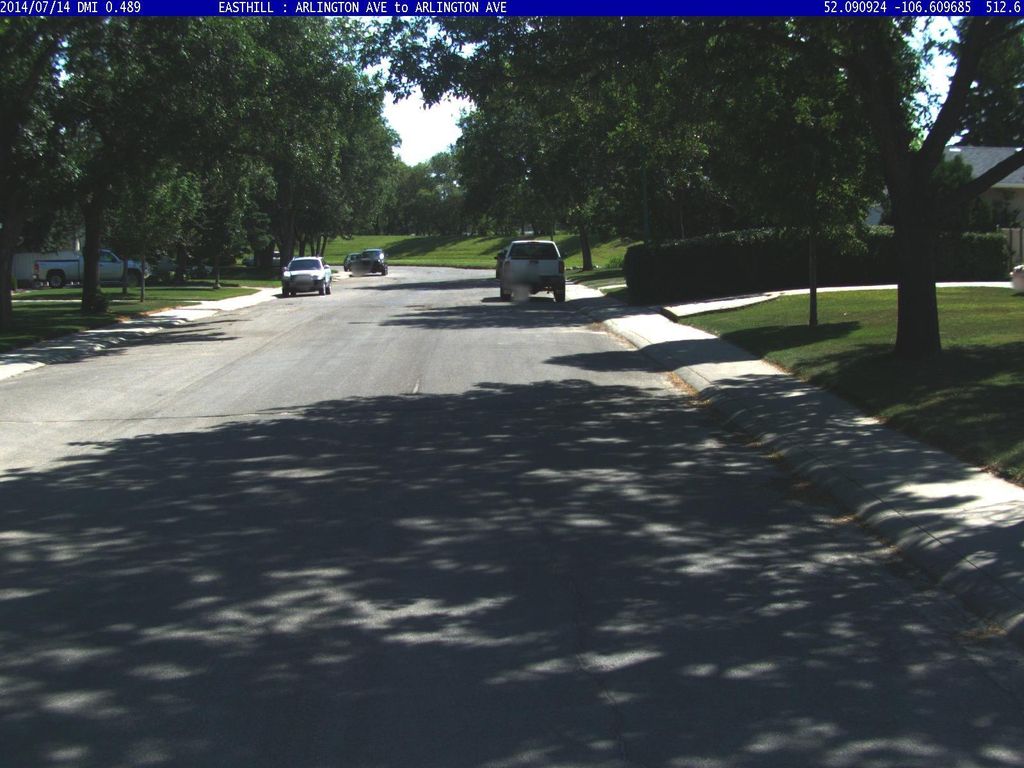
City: saskatoon